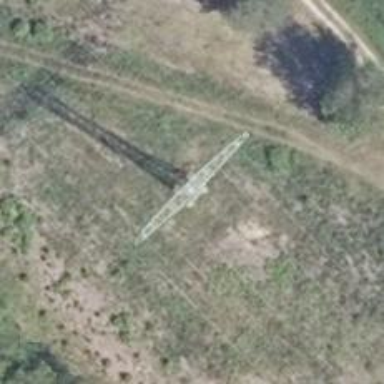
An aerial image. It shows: Power line is depicted.